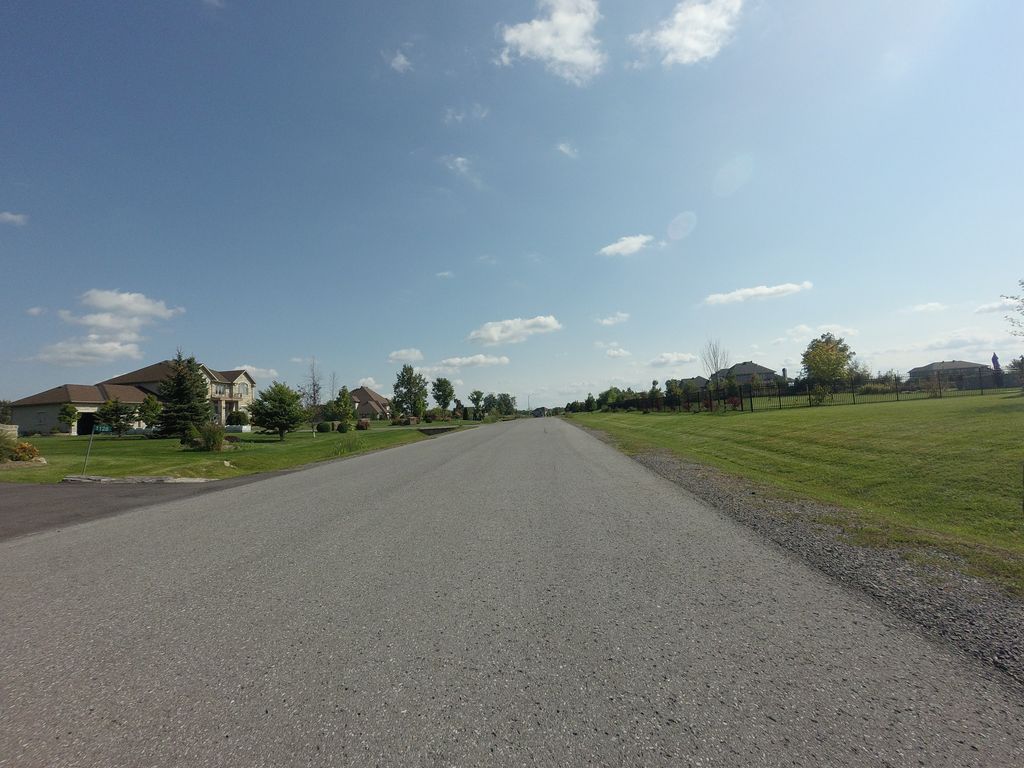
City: ottawa-gatineau